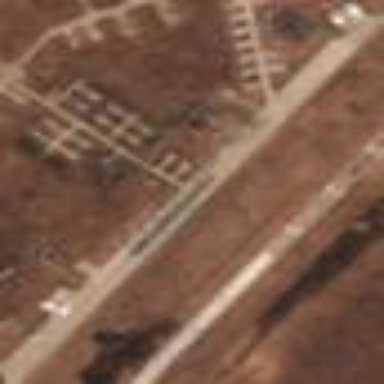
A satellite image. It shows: Concrete apron at the airport.